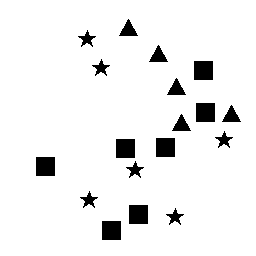
Squares: 7
Triangles: 5
Stars: 6
Total shapes: 18